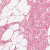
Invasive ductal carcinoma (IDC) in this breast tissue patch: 0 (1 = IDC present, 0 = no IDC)